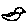
Label: bird